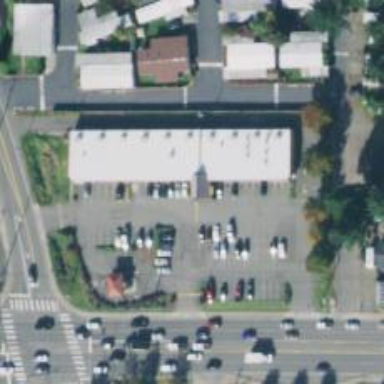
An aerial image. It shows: Convenience shop.